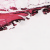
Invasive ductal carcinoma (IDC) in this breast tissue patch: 0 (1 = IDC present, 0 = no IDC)